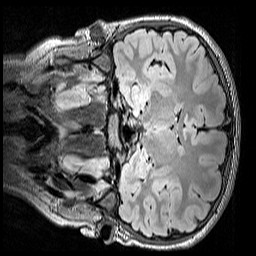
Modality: FLAIR
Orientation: coronal
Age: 13
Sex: male
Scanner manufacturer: siemens
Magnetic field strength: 3 T
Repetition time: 5 s
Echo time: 0.388 s